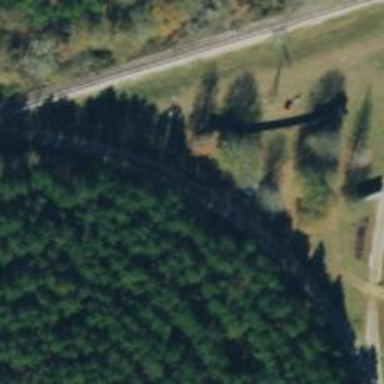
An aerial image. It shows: Preserved railway.